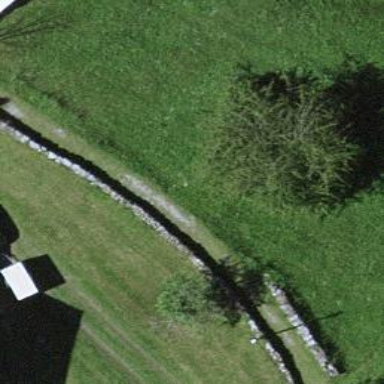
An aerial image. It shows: Dry stone wall barrier.